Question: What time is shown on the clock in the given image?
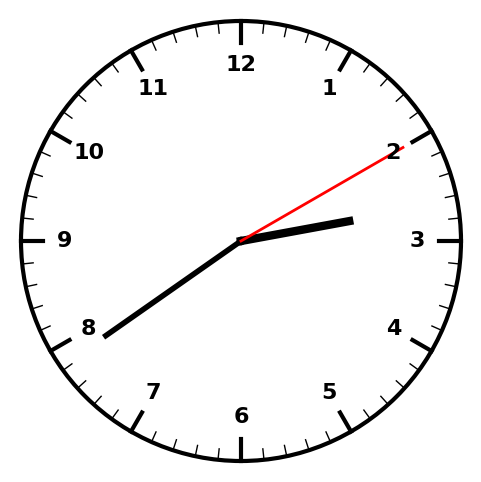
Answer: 02:39:10